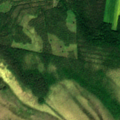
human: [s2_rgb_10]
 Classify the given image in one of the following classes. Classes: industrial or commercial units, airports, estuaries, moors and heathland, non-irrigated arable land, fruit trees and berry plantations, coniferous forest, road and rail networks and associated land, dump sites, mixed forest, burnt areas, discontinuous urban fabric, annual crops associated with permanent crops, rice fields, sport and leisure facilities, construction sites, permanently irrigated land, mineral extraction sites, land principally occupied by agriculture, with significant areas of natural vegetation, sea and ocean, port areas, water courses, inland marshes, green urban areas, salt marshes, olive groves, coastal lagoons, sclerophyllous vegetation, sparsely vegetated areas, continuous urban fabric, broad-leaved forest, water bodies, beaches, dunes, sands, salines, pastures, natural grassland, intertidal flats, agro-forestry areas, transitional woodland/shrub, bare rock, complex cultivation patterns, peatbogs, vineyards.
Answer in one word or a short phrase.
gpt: coniferous forest, mixed forest, peatbogs